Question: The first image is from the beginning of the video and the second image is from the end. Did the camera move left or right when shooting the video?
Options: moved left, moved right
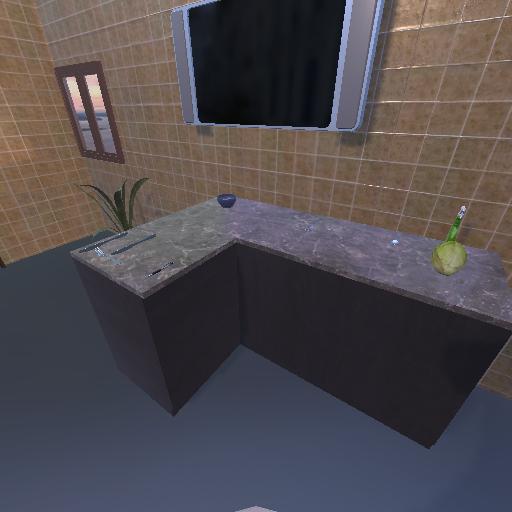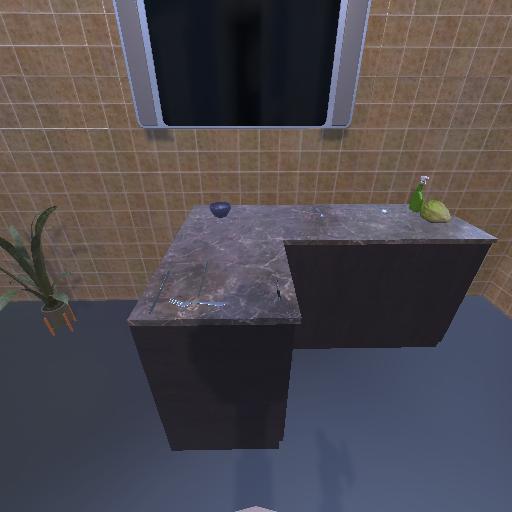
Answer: moved left